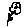
Label: flower